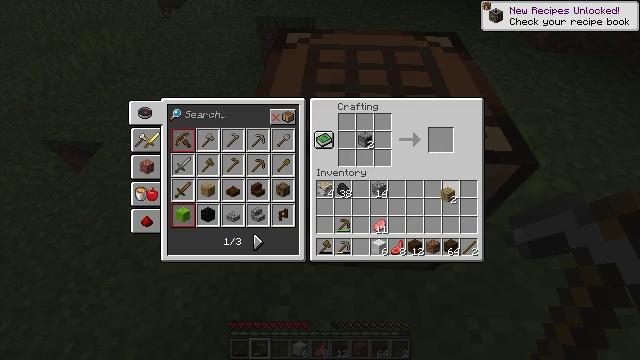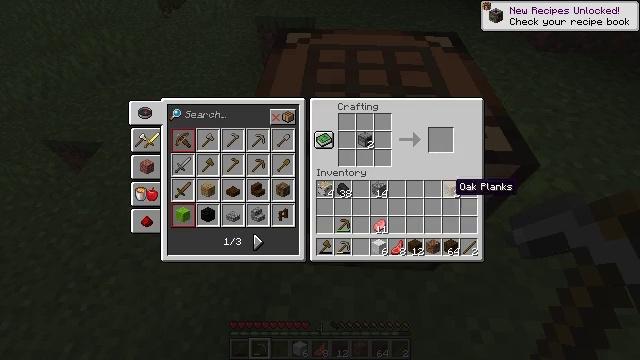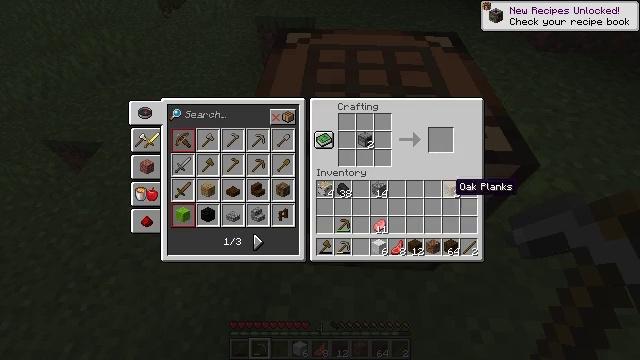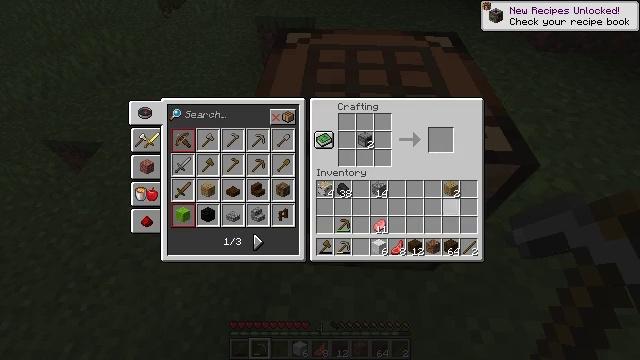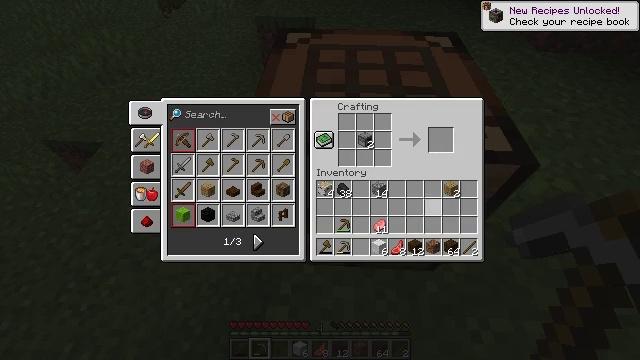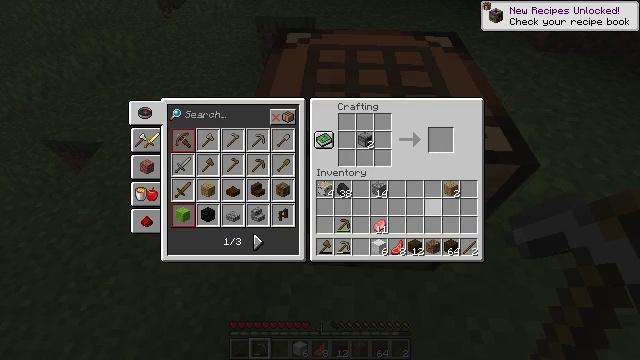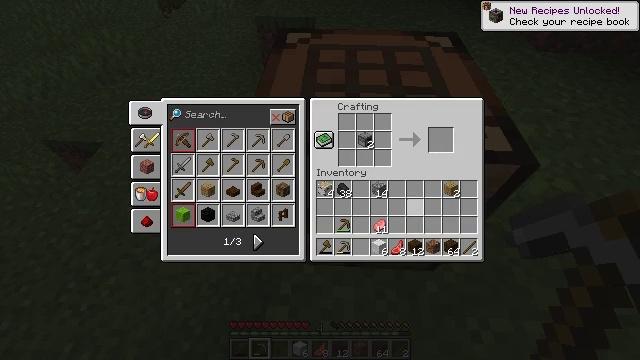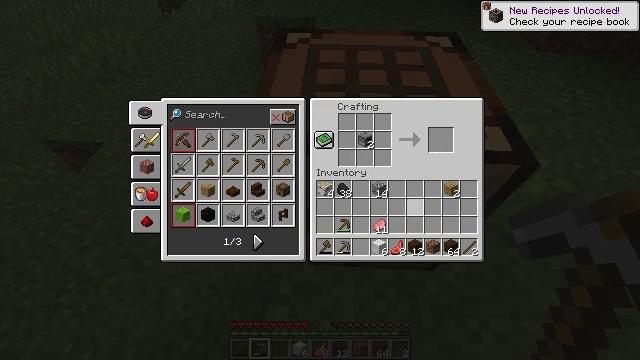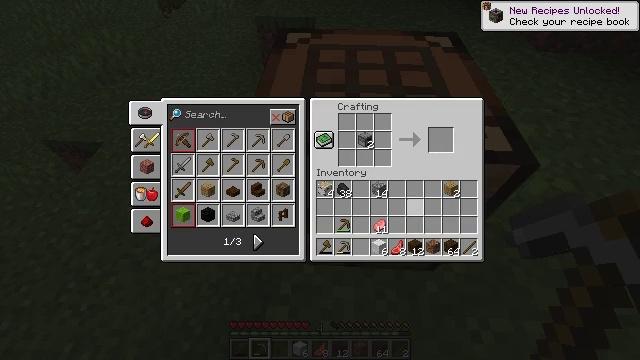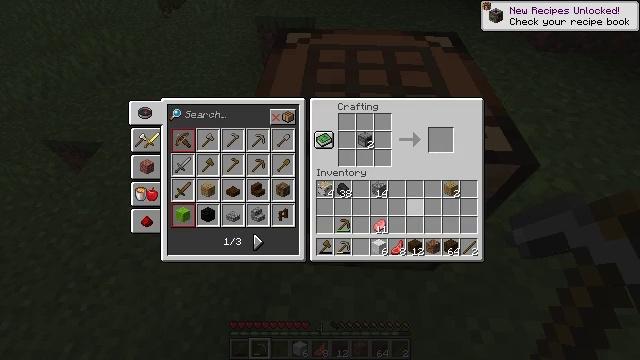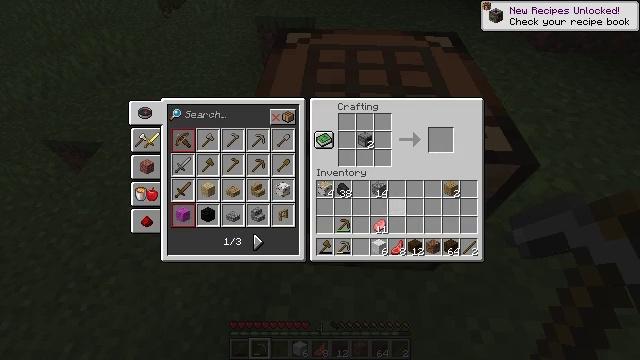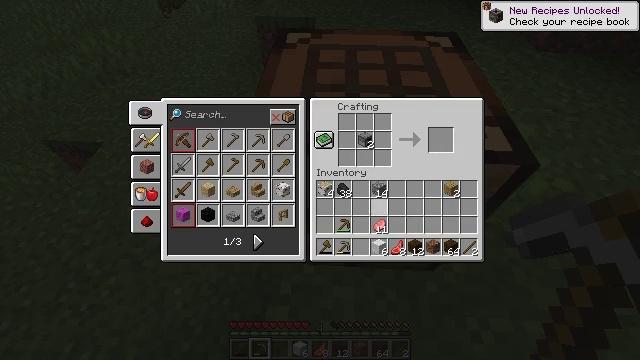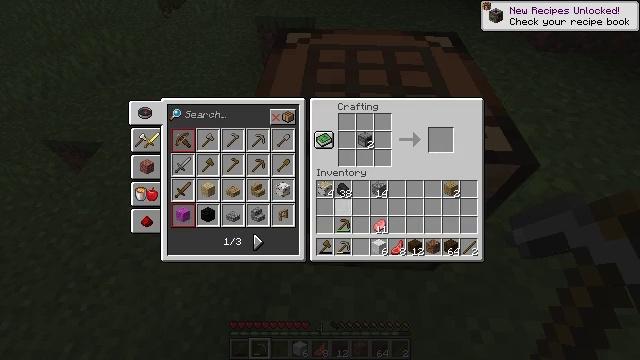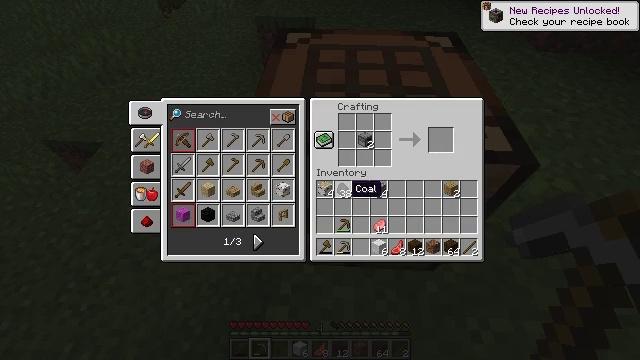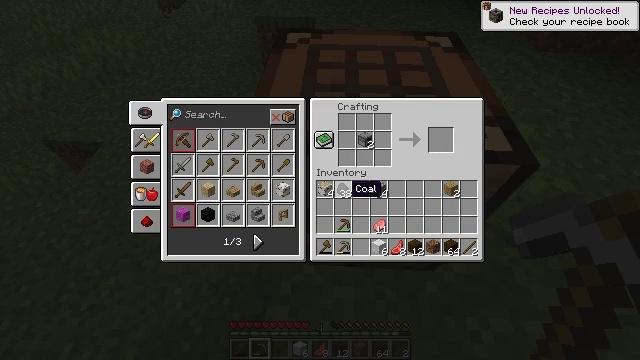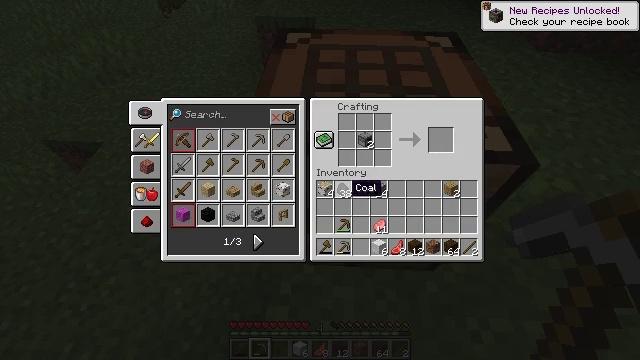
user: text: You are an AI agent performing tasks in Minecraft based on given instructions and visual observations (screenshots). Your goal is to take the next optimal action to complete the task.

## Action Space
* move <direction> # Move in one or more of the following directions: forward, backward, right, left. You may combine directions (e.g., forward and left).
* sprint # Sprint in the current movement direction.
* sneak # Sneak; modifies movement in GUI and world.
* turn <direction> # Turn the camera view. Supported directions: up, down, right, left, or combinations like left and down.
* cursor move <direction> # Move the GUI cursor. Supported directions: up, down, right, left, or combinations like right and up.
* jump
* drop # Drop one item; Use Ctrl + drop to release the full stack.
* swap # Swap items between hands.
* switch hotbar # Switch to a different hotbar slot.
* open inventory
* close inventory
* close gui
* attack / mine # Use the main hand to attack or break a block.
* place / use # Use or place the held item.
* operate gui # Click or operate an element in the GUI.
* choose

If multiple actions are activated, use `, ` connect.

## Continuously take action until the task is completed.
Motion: motion action
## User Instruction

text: Open the crafting table and make a smoker.
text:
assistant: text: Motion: no_op
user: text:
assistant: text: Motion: no_op
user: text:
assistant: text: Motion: no_op
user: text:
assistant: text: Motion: no_op
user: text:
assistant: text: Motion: cursor move left
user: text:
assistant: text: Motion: no_op
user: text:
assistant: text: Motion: no_op
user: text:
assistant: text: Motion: no_op
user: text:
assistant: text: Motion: cursor move left
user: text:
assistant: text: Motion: cursor move left
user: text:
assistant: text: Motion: cursor move left
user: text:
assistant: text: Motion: cursor move left
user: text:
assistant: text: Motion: no_op
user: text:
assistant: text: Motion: no_op
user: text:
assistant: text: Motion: no_op
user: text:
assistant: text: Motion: no_op
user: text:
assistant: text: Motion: operate gui
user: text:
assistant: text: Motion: operate gui
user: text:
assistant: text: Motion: no_op
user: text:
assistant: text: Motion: no_op
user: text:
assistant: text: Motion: no_op
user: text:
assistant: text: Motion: no_op
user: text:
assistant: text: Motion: no_op
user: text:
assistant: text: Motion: no_op
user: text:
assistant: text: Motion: operate gui
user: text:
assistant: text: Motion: operate gui
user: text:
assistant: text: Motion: operate gui
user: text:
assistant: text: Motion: no_op
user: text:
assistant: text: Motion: no_op
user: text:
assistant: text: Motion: no_op